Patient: sex F, age 69
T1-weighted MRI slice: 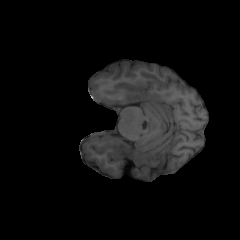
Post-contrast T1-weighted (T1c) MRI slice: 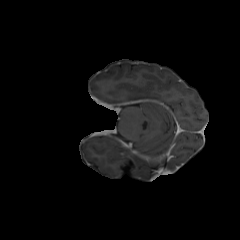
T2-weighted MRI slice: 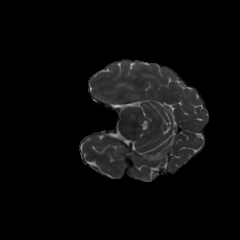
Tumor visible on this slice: no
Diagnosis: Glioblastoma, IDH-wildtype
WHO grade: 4